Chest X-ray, PA view. Patient: 46 years old, sex M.
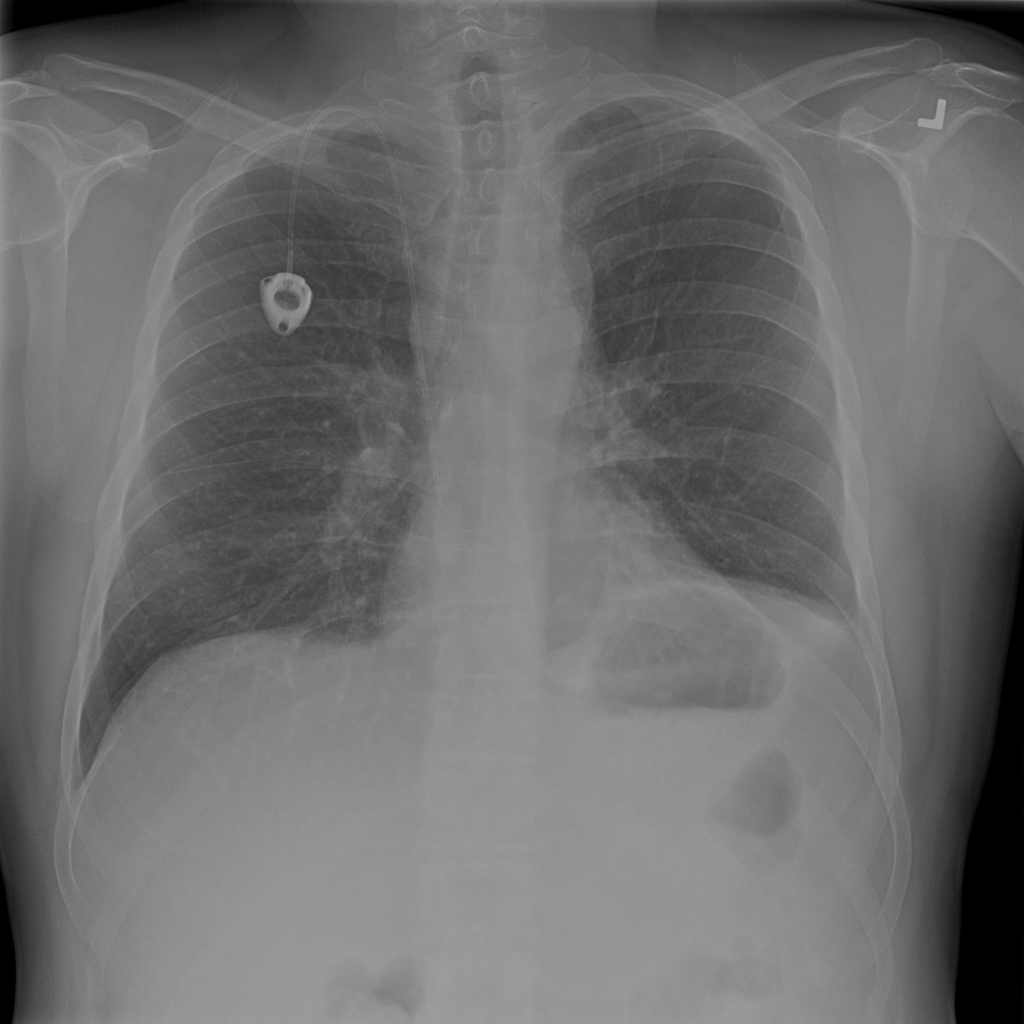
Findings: Atelectasis